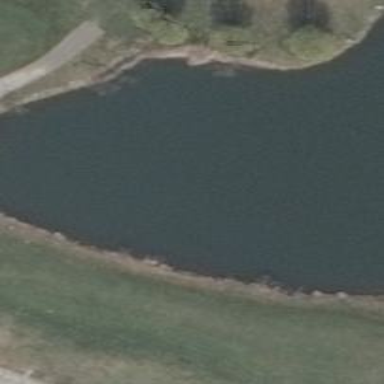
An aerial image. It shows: Golf tee.